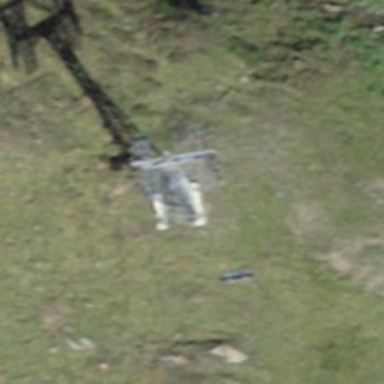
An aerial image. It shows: Pylon used for aerialway.